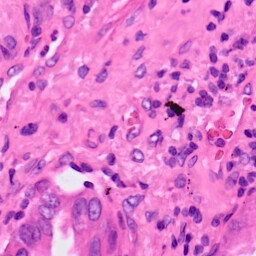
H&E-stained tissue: Lung